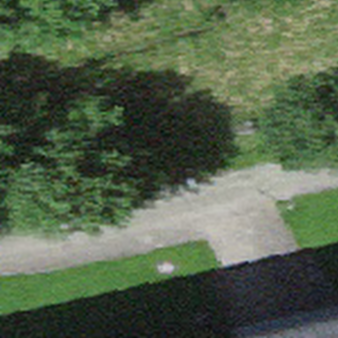
Label: other